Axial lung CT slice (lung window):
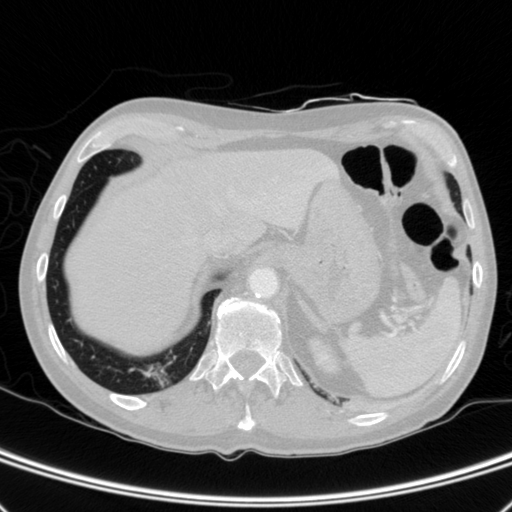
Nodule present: no